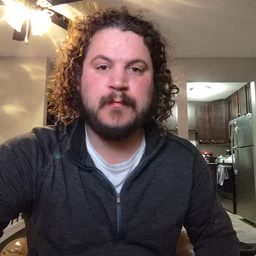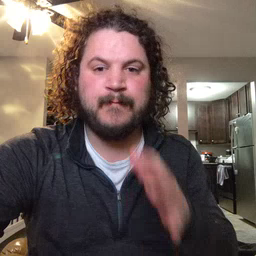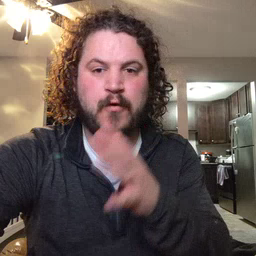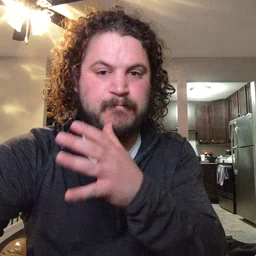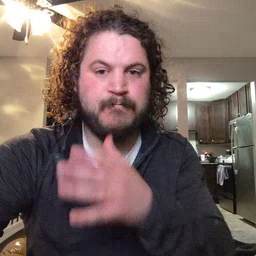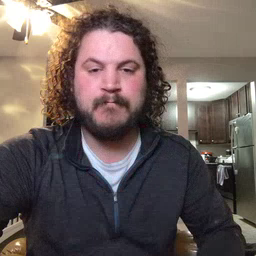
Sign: farm